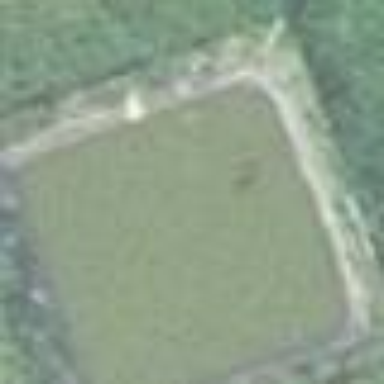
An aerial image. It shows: Pond with emergency fire water supply.